Question: As described in WWDC2015 <URL>, in the new Xcode7 we can set the objects uniqueness directly in the Xcode model editor. I was trying to implement this my code, but something is not working as expected.
When I try to save duplicated object, the Xcode rejects the save, but the table updates with duplicated cell.
So I have set the unique attributes startdate and enddate.

Then I have modified my save function to handle the error and inform the user by UIAlertController.
'''
func addContract() {
do {
let appDelegate: AppDelegate = UIApplication.sharedApplication().delegate as! AppDelegate
let context: NSManagedObjectContext = appDelegate.managedObjectContext
let entity = NSEntityDescription.entityForName("Contract", inManagedObjectContext: context)
let newContractData = Contract(entity: entity!, insertIntoManagedObjectContext: context)
newContractData.startdate = dateFormatter.dateFromString(startDateTextField.text!)!
newContractData.enddate = dateFormatter.dateFromString(endDateTextField.text!)!
newContractData.ship = shipNameTextField.text!
newContractData.position = positionOnBoardTextField.text!
newContractData.workingdays = Int(workingDaysLabel.text!)!
try context.save()
} catch {
let alertController = UIAlertController(
title: "Error",
message: "The contract exsist",
preferredStyle: UIAlertControllerStyle.Alert)
let okAction = UIAlertAction(
title: "OK",
style: UIAlertActionStyle.Cancel,
handler: nil)
alertController.addAction(okAction)
presentViewController(alertController, animated: true, completion: nil)
}
}
'''
So far so good, but when I go back to the root controller with the cancel button, the table appears updated with duplicate cell.
'''
@IBAction func cancelButtonPressed(sender: UIBarButtonItem) {
self.navigationController?.popToRootViewControllerAnimated(true)
}
'''
In addition, stop and run the application removes the duplicates.
Here it is a <URL> of the problematic behaviour.
The generated error is as follow:
'''
Error Domain=NSCocoaErrorDomain Code=1551 "The operation couldn't be completed. (Cocoa error 1551.)" UserInfo=0x7fc02d462190 {Conflicts=(
{
constraint = (
startdate,
enddate
);
entity = Contract;
objects = (
"<Contract: 0x7fc02d45ba60> (entity: Contract; id: 0x7fc02d019430 <x-coredata:///Contract/t0897571B-200B-4F04-AF87-D50831E2DE672> ; data: {
enddate = "2017-06-13 21:00:00 +0000";
position = test;
ship = test;
startdate = "2016-06-13 21:00:00 +0000";
workingdays = 366;
})",
"<Contract: 0x7fc02b7433c0> (entity: Contract; id: 0xd000000000100000 <x-coredata://C3318932-BEDB-4AB6-A856-103F542BCF44/Contract/p4> ; data: {
enddate = "2017-06-13 21:00:00 +0000";
position = test;
ship = test;
startdate = "2016-06-13 21:00:00 +0000";
workingdays = 366;
})"
);
}
)}
2015-06-14 19:54:15.880 WorkingDays[6028:<PHONE>] popToViewController:transition: called on <UINavigationController 0x7fc02c007e00> while an existing transition or presentation is occurring; the navigation stack will not be updated.
'''
The modification of addContract() to fix the problem is as follow:
'''
func addContract() {
let appDelegate: AppDelegate = UIApplication.sharedApplication().delegate as! AppDelegate
let context: NSManagedObjectContext = appDelegate.managedObjectContext
let entity = NSEntityDescription.entityForName("Contract", inManagedObjectContext: context)
let newContractData = Contract(entity: entity!, insertIntoManagedObjectContext: context)
do {
newContractData.startdate = dateFormatter.dateFromString(startDateTextField.text!)!
newContractData.enddate = dateFormatter.dateFromString(endDateTextField.text!)!
newContractData.ship = shipNameTextField.text!
newContractData.position = positionOnBoardTextField.text!
newContractData.workingdays = Int(workingDaysLabel.text!)!
try context.save()
} catch {
let alertController = UIAlertController(
title: "Error",
message: "The contract exsist",
preferredStyle: UIAlertControllerStyle.Alert)
let okAction = UIAlertAction(
title: "OK",
style: UIAlertActionStyle.Cancel,
handler: nil)
alertController.addAction(okAction)
presentViewController(alertController, animated: true, completion: nil)
context.deleteObject(newContractData)
print(error)
}
}
'''
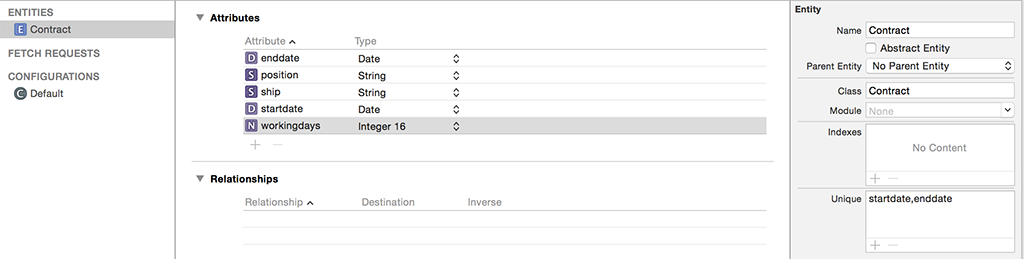
Answer: Are you using a 'NSFetchedResultsController' to show the data?
It seems that the uniqueness is ensured only when you save.
But Core Data still allows you to insert the object into the 'NSManagedObjectContext' when you do:
'''
let newContractData = Contract(entity: entity!, insertIntoManagedObjectContext: context)
'''
When you save, the save operations fails, but the object is still in the context, so the 'NSFetchedResultsController' still displays it.
Try to remove the object from the context in your catch code:
'''
context.deleteObject(newContractData)
'''